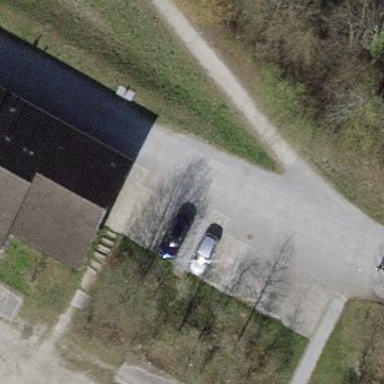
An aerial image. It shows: Street side parking area.